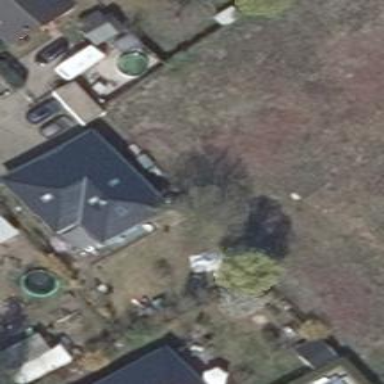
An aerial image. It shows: Detached building.